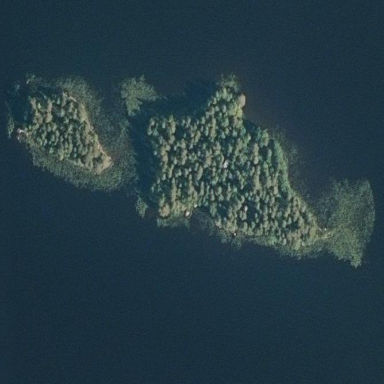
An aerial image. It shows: Islet surrounded by woodland.